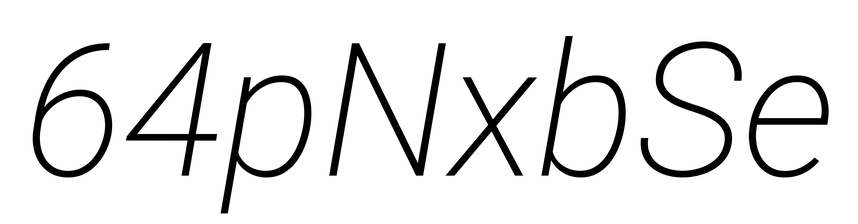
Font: Roboto-Italic_ExtraLight_Italic